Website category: university
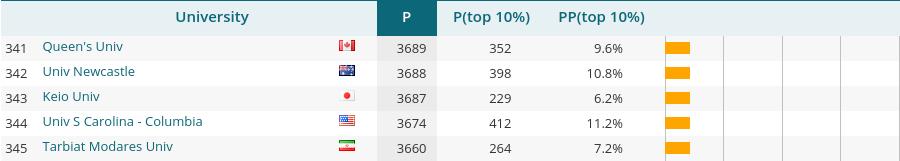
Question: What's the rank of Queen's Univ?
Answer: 341

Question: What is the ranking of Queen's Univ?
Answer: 341

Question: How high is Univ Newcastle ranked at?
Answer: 342

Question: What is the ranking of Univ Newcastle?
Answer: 342

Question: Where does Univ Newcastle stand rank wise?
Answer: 342

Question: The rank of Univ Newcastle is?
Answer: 342

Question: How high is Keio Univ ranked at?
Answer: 343

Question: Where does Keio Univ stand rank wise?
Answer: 343

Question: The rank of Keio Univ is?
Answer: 343

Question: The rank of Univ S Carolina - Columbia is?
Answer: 344

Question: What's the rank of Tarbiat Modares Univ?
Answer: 345

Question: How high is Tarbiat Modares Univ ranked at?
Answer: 345

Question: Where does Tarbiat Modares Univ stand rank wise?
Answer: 345

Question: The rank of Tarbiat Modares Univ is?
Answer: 345

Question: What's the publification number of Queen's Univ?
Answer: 3689

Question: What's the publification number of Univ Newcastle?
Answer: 3688

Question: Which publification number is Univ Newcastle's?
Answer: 3688

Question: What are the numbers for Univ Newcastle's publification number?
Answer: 3688

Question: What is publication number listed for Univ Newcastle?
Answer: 3688

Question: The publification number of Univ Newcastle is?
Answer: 3688

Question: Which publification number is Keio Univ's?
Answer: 3687

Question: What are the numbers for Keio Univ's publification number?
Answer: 3687

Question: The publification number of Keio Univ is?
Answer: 3687

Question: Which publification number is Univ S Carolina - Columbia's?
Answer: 3674

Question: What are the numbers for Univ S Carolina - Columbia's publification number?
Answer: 3674

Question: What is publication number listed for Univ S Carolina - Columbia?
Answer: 3674

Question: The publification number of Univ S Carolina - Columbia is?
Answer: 3674

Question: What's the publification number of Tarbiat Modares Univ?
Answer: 3660

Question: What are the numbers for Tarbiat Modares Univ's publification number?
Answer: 3660

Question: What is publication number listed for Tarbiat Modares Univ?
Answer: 3660

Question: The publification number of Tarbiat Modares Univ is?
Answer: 3660

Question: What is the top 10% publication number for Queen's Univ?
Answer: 352

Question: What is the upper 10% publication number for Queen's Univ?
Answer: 352

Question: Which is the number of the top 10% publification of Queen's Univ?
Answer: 352

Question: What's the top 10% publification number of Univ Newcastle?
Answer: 398

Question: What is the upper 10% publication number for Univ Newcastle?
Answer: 398

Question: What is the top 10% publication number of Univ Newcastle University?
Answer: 398

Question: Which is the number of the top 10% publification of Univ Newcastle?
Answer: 398

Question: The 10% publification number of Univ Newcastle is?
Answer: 398

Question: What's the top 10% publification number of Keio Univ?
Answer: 229

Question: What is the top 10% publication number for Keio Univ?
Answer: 229

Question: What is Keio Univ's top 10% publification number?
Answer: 229

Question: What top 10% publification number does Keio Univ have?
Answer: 229

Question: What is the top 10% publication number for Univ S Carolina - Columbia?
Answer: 412

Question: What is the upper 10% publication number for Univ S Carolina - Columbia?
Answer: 412

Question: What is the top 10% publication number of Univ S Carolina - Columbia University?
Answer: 412

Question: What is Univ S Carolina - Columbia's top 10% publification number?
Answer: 412

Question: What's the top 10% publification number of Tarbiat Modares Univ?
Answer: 264

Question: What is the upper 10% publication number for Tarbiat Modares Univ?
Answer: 264

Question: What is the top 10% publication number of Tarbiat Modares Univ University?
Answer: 264

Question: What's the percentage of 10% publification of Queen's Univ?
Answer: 9.6%

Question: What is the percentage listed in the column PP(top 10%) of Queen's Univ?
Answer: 9.6%

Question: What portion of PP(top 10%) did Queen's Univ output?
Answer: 9.6%

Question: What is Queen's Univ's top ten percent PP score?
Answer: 9.6%

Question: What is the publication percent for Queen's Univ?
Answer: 9.6%

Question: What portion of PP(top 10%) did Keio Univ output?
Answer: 6.2%

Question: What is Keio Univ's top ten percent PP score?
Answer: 6.2%

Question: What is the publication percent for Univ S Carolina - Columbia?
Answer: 11.2%

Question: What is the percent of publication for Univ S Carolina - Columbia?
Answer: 11.2%

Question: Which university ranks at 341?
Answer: Queen's Univ

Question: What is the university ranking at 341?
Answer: Queen's Univ

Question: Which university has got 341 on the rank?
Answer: Queen's Univ

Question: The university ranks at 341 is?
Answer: Queen's Univ

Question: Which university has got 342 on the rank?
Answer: Univ Newcastle